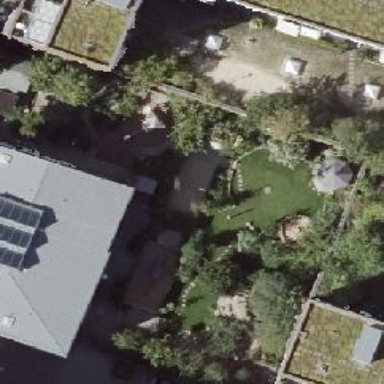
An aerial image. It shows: Kindergarten.